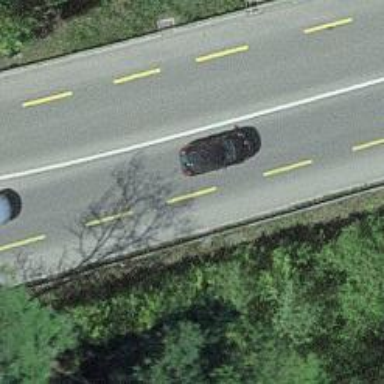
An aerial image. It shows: Secondary road with advisory cycle lane. The road surface is asphalt.